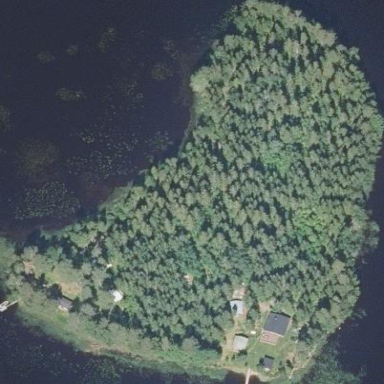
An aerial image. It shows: Islet.